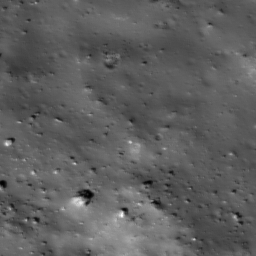
Host type: background_regolith
Lunar coordinates: latitude nan, longitude nan